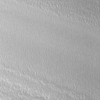
Label: not_dusty